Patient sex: M
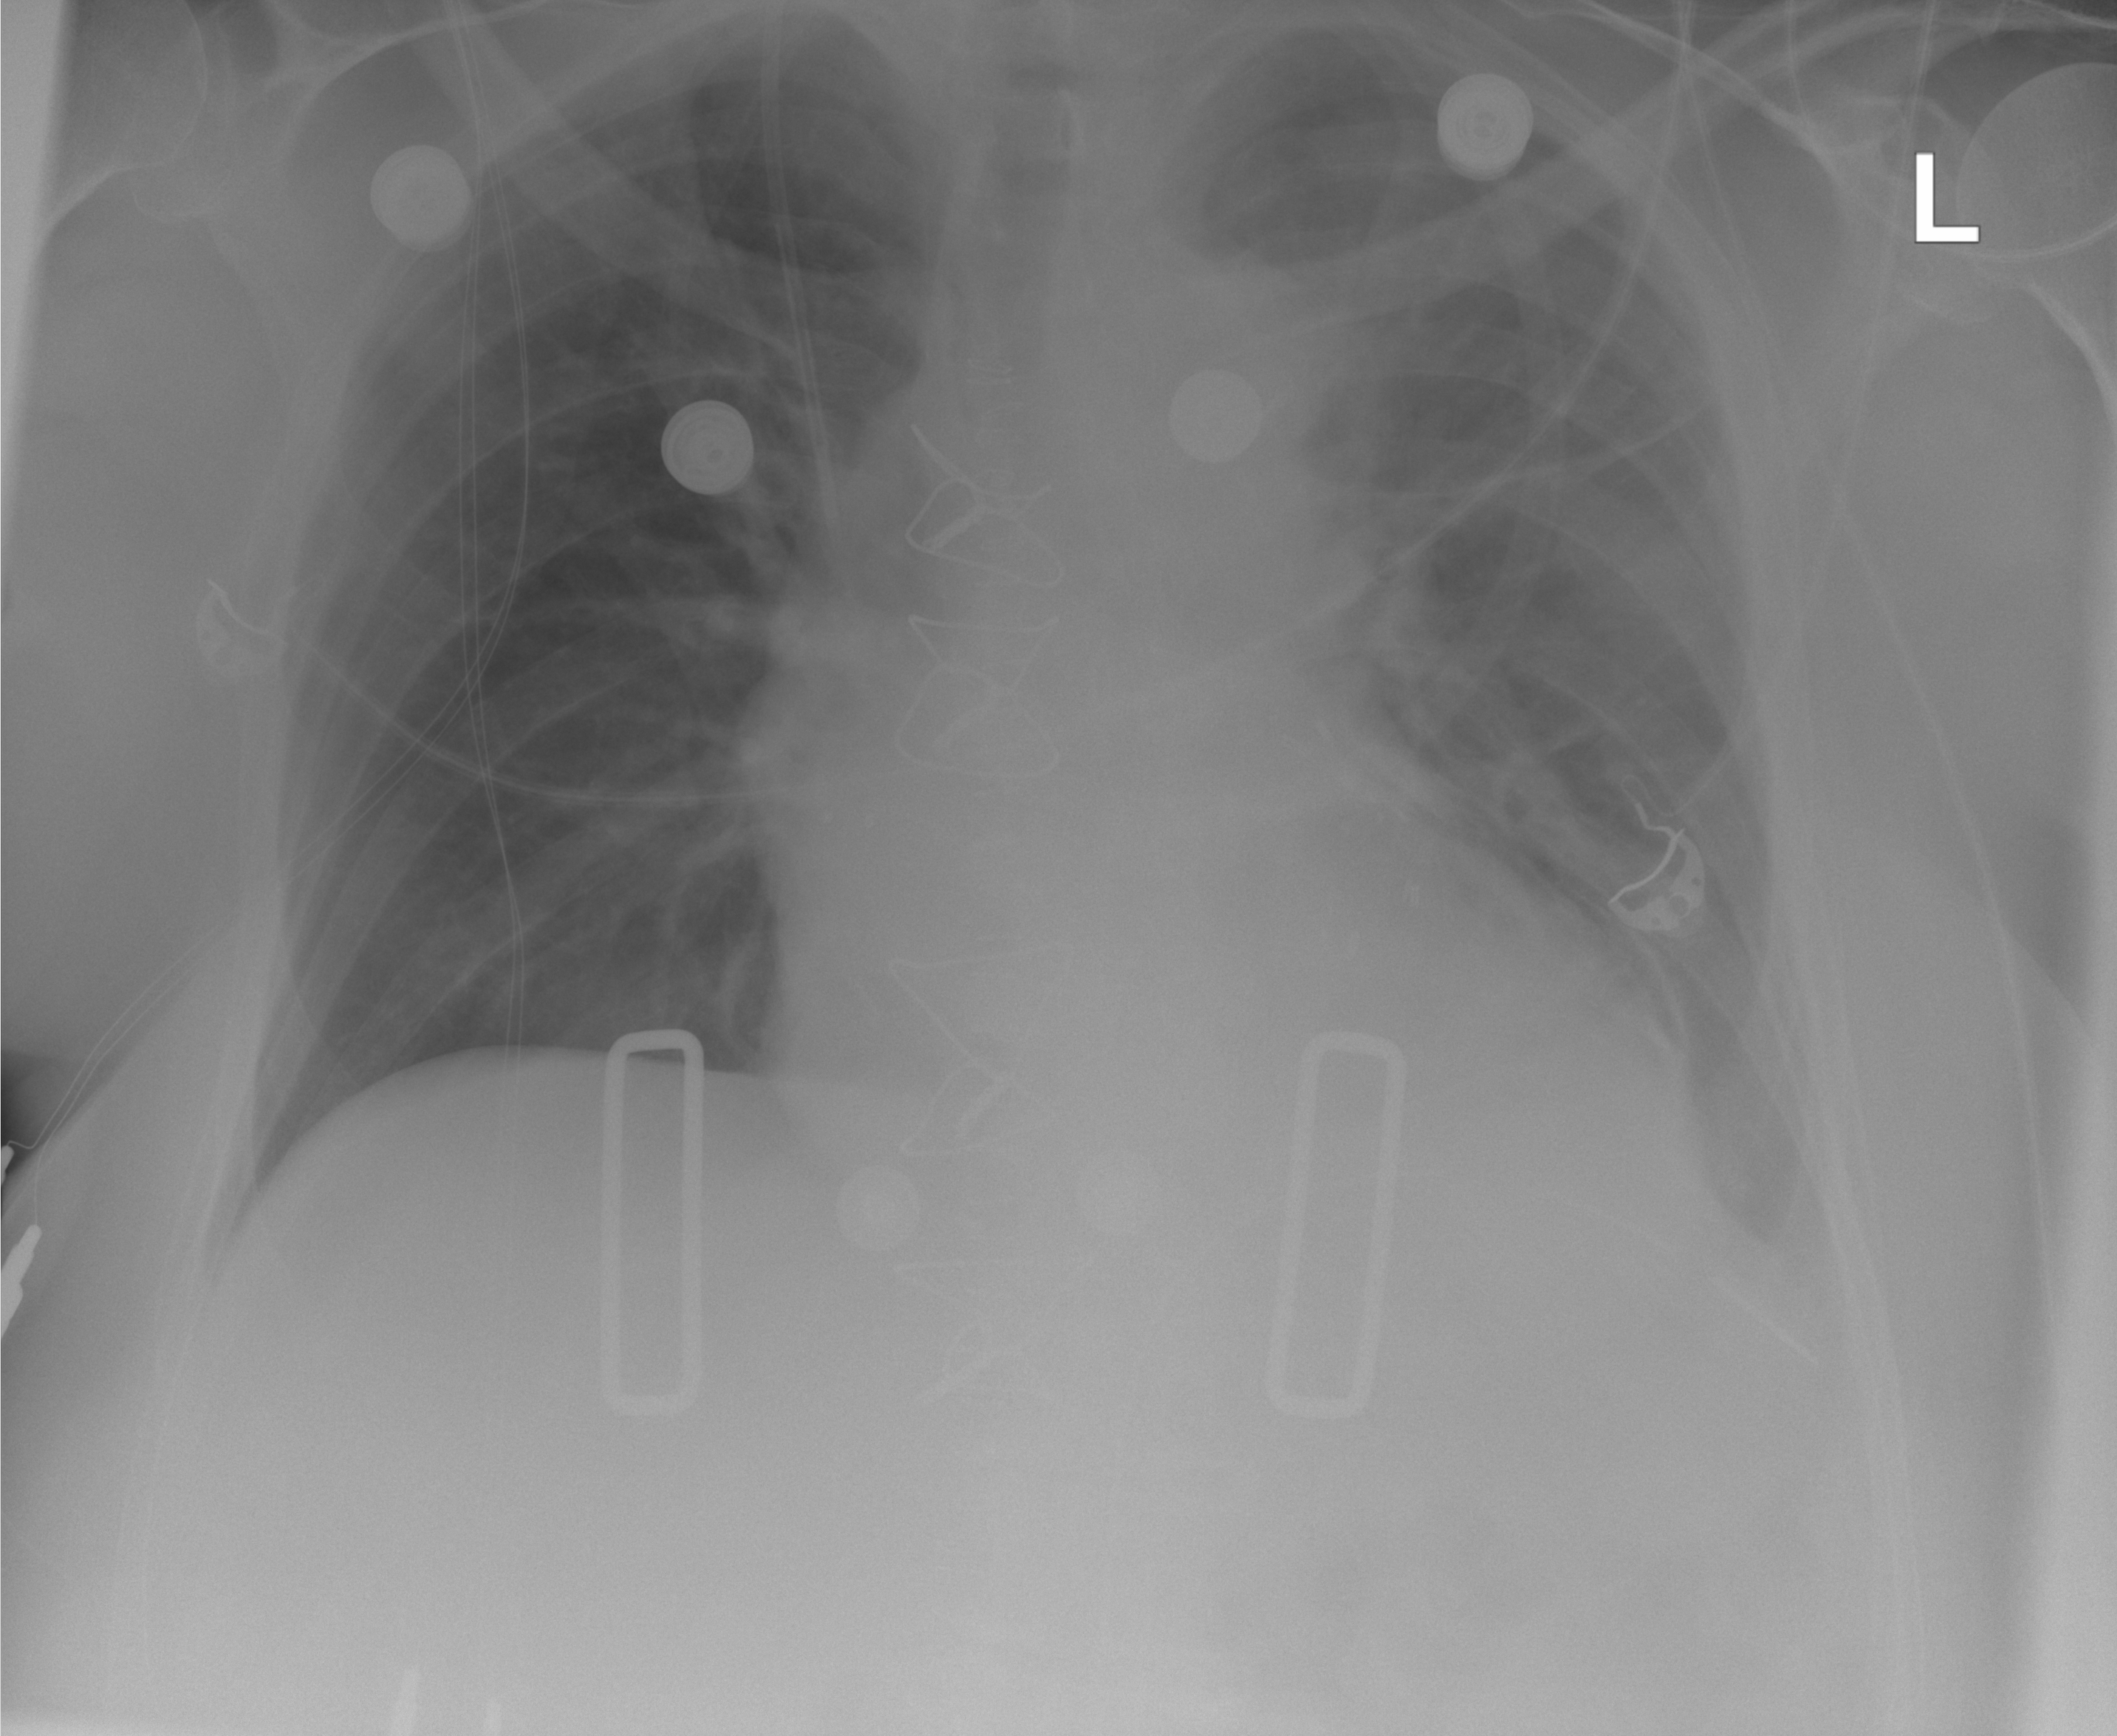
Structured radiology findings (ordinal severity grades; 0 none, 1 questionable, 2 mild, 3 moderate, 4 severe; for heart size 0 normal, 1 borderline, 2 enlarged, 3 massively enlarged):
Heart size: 2
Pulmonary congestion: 0
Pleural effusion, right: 0
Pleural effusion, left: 2
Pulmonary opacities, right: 0
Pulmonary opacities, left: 2
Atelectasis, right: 0
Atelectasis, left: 2